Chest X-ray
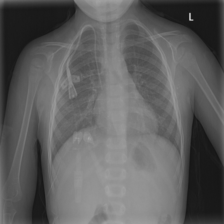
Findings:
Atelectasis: negative
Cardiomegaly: negative
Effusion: negative
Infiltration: negative
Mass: negative
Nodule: positive
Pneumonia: negative
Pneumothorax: negative
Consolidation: negative
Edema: negative
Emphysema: negative
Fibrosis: negative
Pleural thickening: negative
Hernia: negative